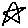
Label: star